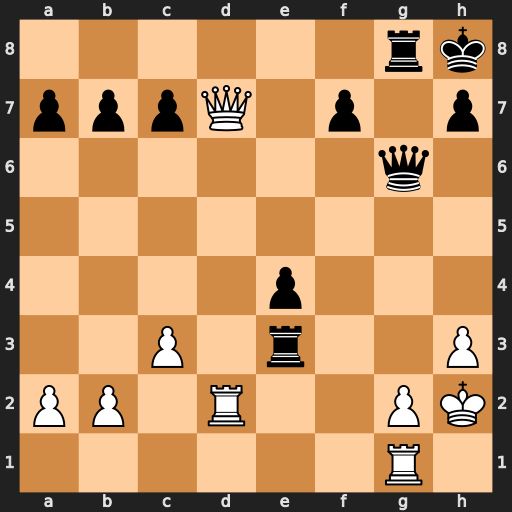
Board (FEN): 6rk/pppQ1p1p/6q1/8/4p3/2P1r2P/PP1R2PK/6R1
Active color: w
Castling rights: -
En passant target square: -
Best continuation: Qd4+ Qg7 Qxe3